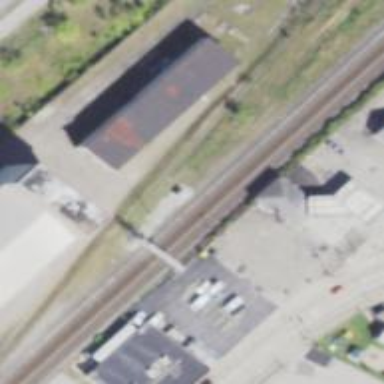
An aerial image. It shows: Railway signal.